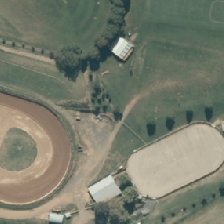
Land cover: urban_parkland